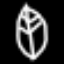
Label: leaf